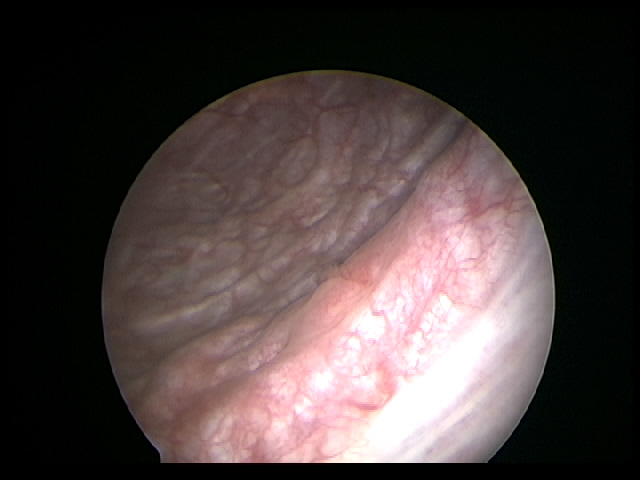
Modality: WLC
Class: Non-malignant
Subclass: NephrogenicAdenoma
Lesion: L3
Morphology: Non-papillary
Bladder cancer association: No